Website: apple
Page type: payment
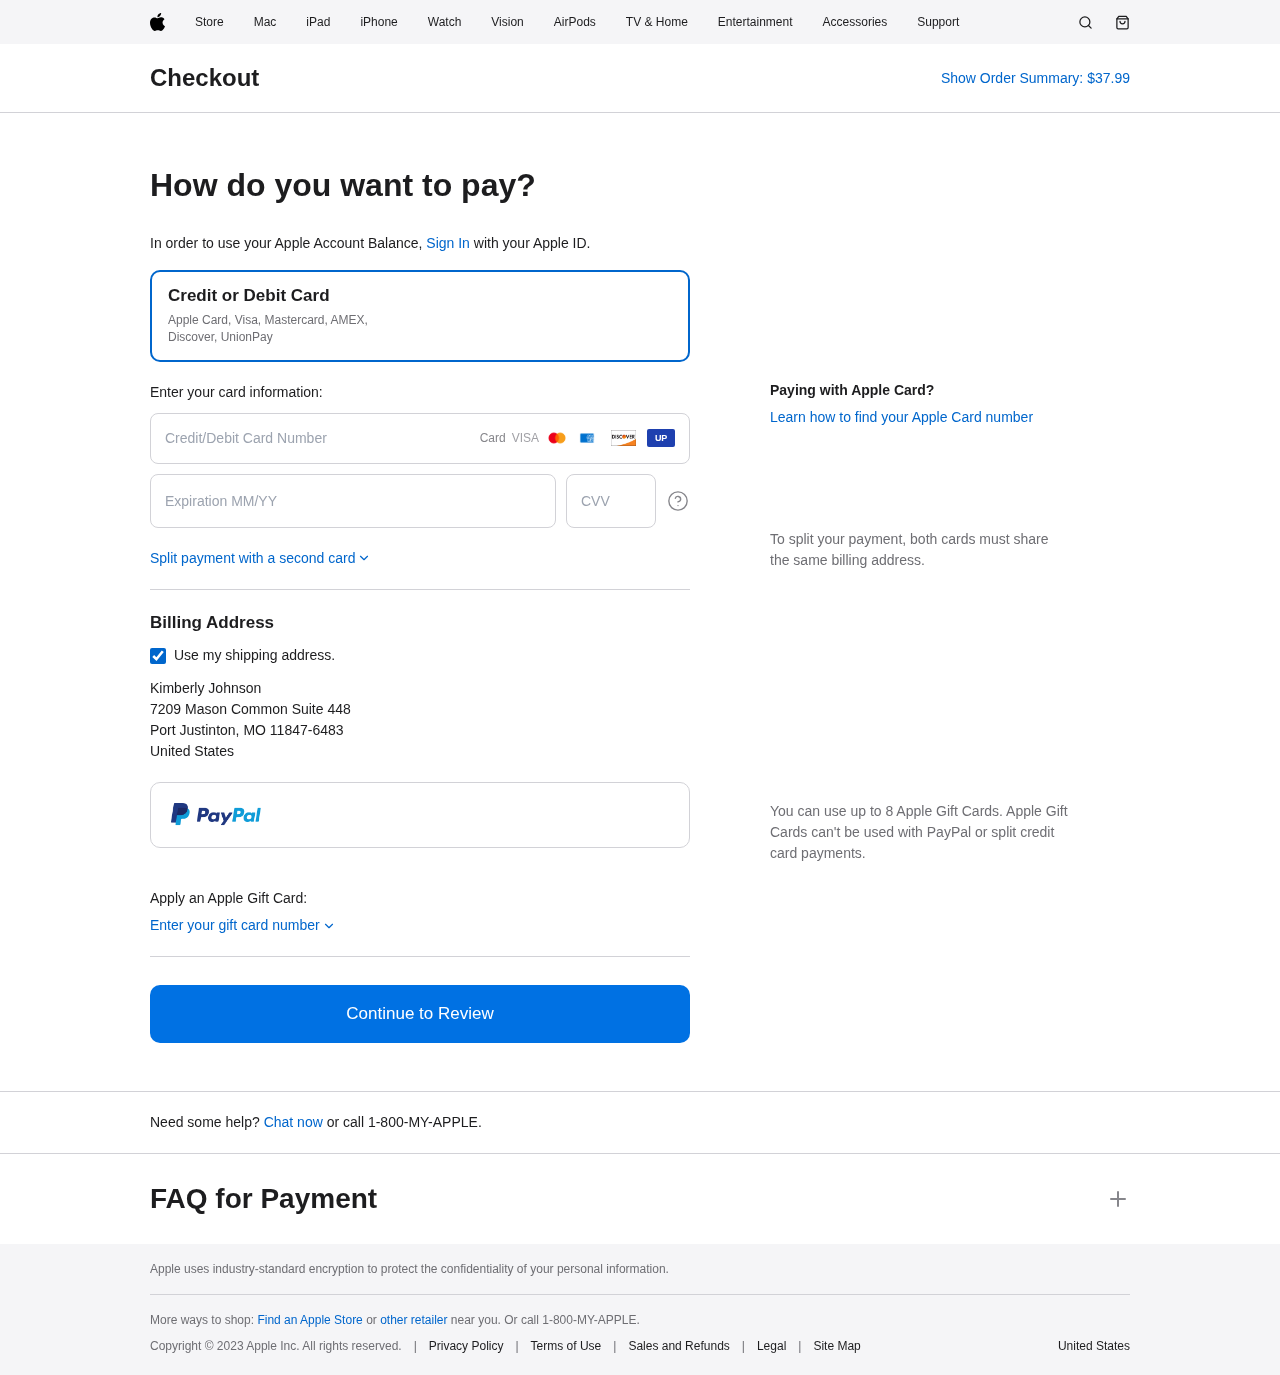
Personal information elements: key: PII_CARD_CVV
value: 352
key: PII_CARD_EXPIRY
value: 08/29
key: PII_CARD_NUMBER
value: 6011 8695 7092 7238
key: PII_COUNTRY
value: United States
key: PII_FULLNAME
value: Kimberly Johnson
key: PII_STREET
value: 7209 Mason Common Suite 448
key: PII_CITY_STATE_ZIP
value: Port Justinton, MO 11847-6483
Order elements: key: ORDER_TOTAL
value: $37.99